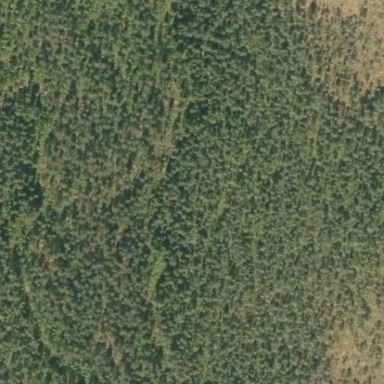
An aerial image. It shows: Woodland consisting mainly of needle-leaved trees.